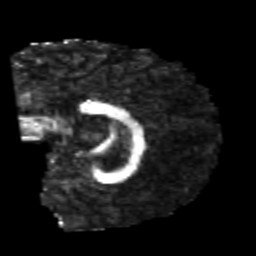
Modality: FA
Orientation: sagittal
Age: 21
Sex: male
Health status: healthy
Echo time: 0.074 s